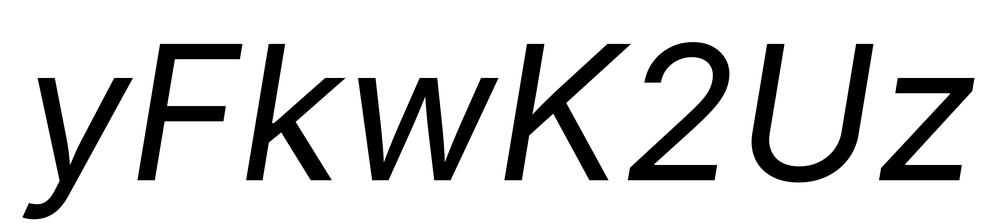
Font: Inter-Italic_Italic